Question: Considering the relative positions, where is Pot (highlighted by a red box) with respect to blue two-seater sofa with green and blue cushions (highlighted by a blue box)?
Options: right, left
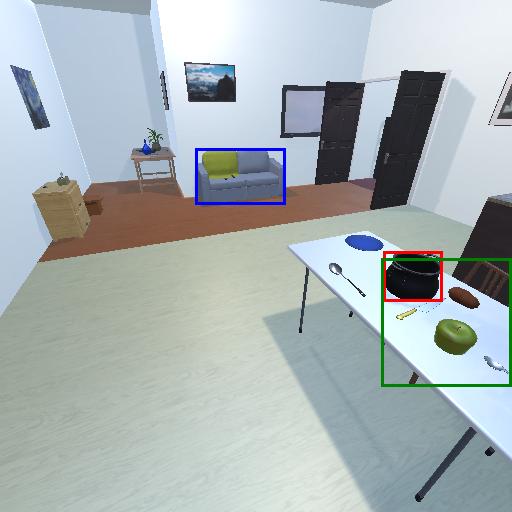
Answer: right